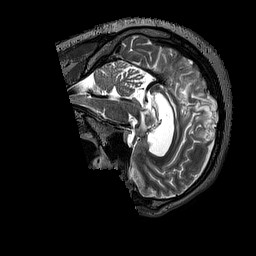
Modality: T2w
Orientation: sagittal
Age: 49
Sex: male
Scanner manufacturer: siemens
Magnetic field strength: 3 T
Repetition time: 3.2 s
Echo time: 0.567 s